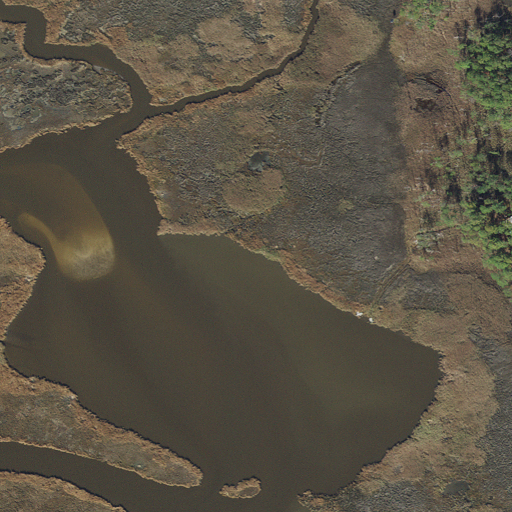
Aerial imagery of cape in Maryland named Blue Point containing herbaceous wetlands, open water, shrub, deciduous forest, grassland, evergreen forest, and woody wetlands